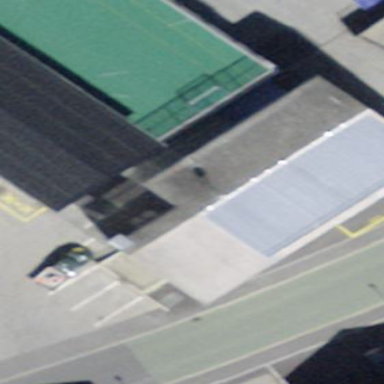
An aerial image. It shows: School building.